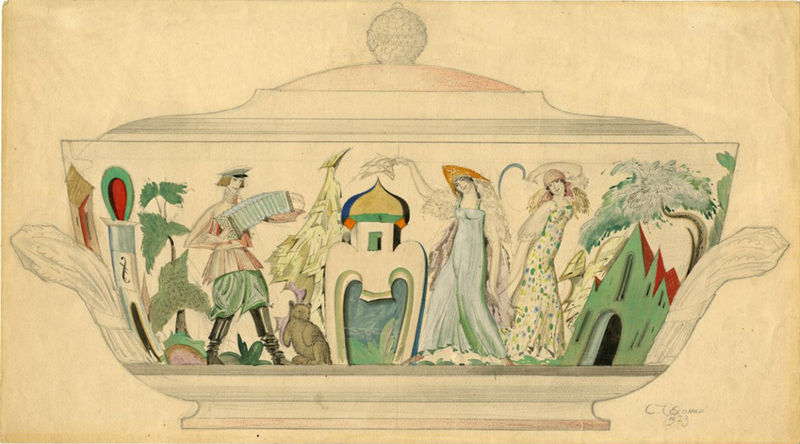
Titel: Design for a Bowl, Design for a Bowl
Künstler: Sergei Chekhonin
Standort: Amherst (Massachusetts, USA)
Institution: Mead Art Museum, Amherst College
Schlagwörter: women, man, tree, house, nature, sketch, french, music, watercolor, dutch, bowl, bear, idealism, idealistic, accordian, lid, 523, idealized features